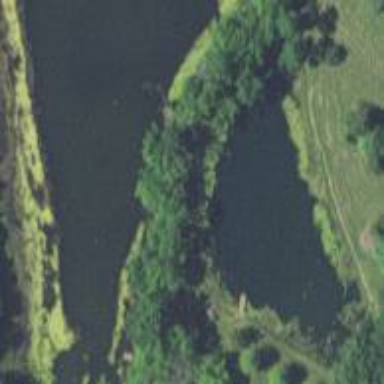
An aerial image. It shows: Serene pond surrounded by nature.